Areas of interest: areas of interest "Basketball Arena"
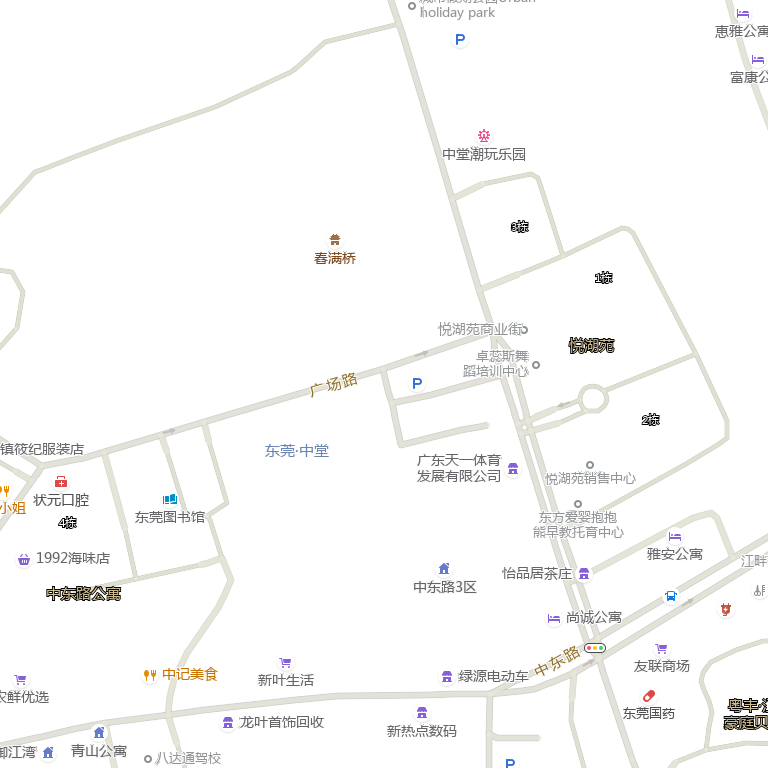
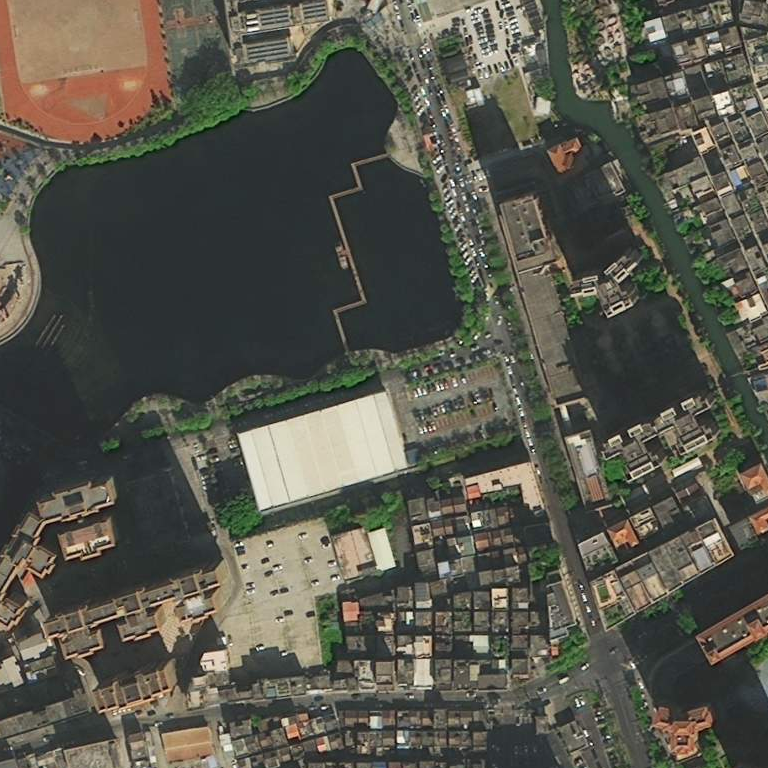